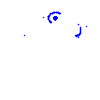
Particle: electron